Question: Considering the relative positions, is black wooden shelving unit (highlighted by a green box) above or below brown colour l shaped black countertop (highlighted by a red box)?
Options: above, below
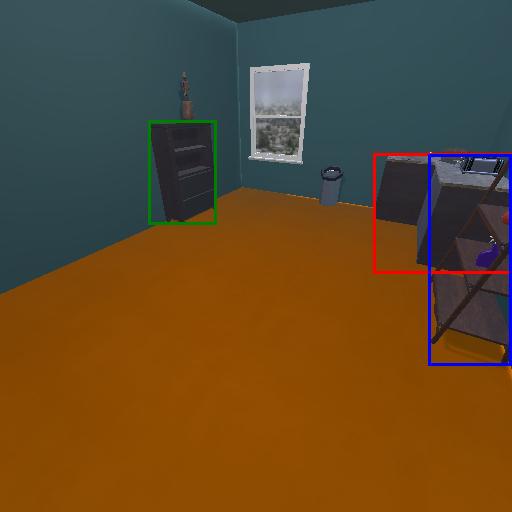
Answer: above